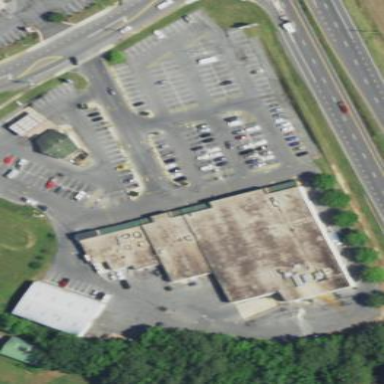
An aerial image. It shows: Retail building.